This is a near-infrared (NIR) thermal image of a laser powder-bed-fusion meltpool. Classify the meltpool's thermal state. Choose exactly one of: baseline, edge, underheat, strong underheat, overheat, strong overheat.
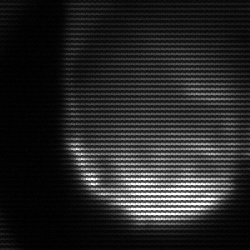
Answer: edge